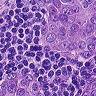
Metastatic tissue present: yes